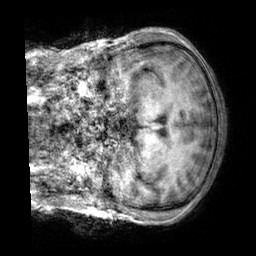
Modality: T1w
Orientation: coronal
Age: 22
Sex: male
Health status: healthy
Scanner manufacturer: siemens
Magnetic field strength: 3 T
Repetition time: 2.3 s
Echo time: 0.00303 s